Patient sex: M
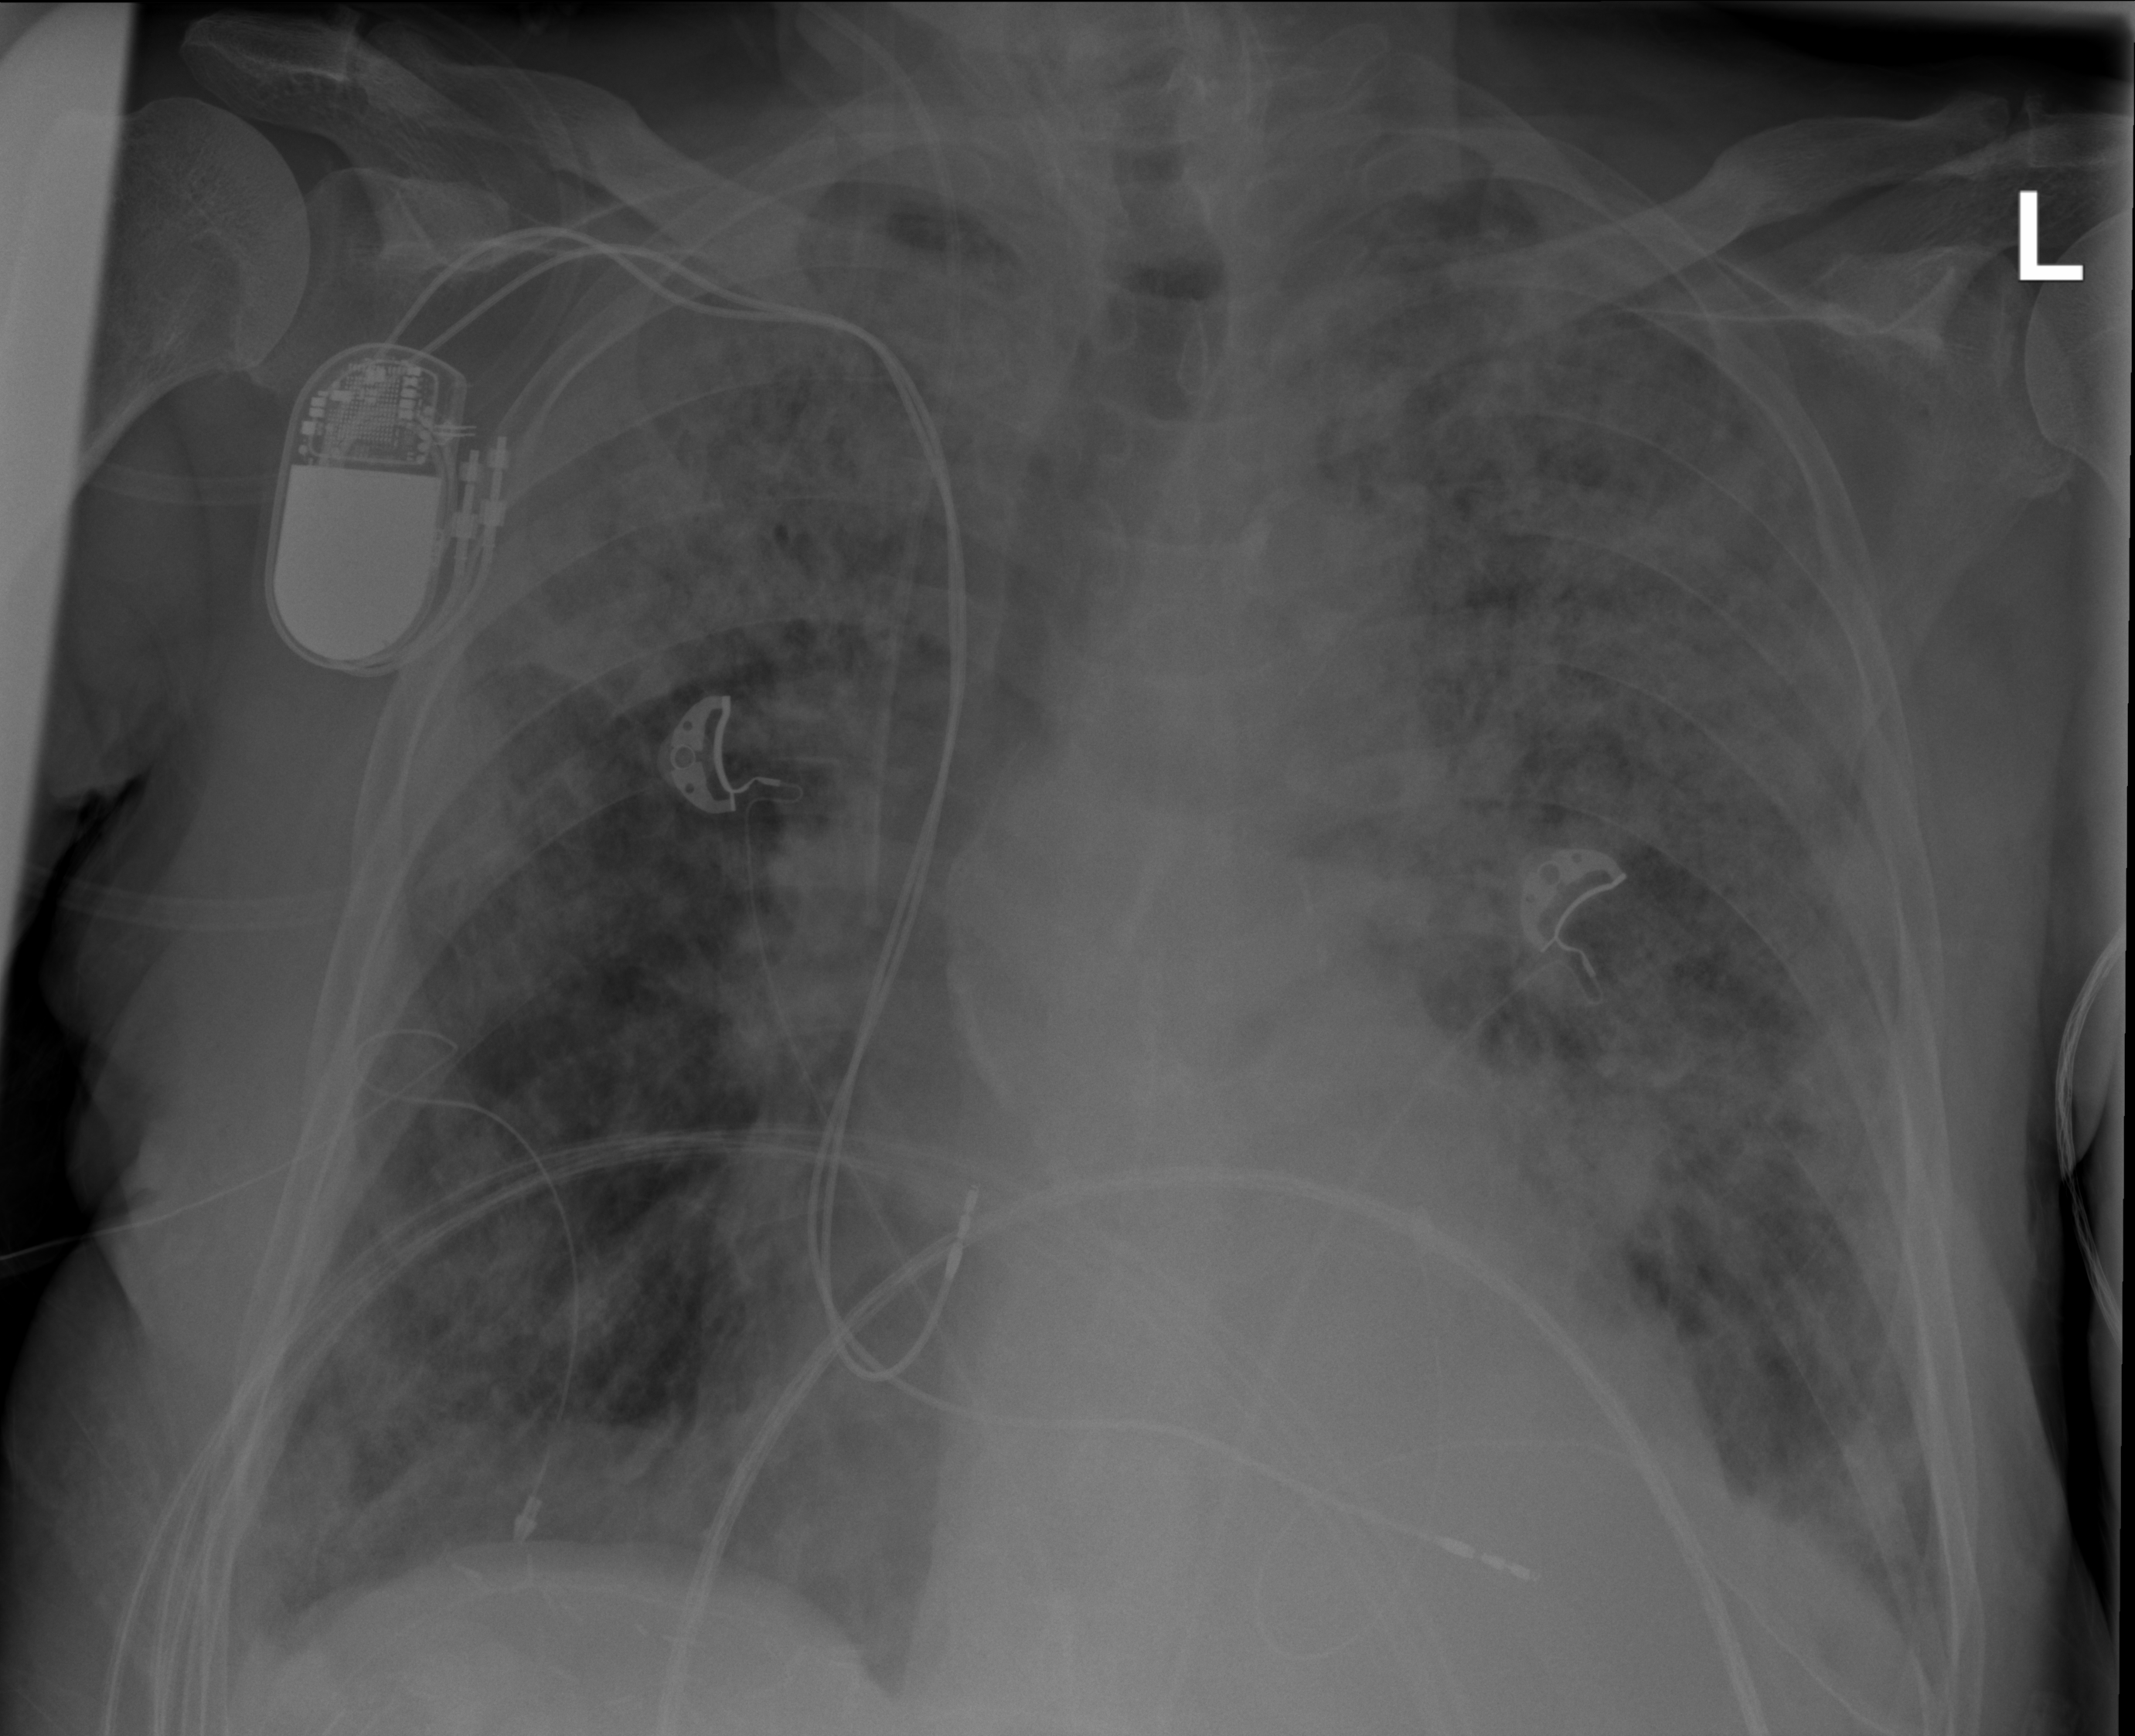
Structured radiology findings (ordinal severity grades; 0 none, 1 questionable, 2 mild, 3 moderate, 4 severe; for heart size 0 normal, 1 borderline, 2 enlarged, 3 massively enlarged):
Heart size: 2
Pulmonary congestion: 2
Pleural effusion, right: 2
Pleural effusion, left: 0
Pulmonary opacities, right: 4
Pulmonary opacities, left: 4
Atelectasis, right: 3
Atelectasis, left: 3